Question: I have set up the nuxt 3 from the nuxt 3 official documents and used the only useFetch() composable to fetch data in app.vue file but it returns the error 'Error: fetch failed()' when we reload the page.

Please check my below code of app.vue file
'''
<template>
{{data}}
</template>
<script setup>
const { data, pending, error, refresh } = useFetch('https://api.nuxtjs.dev/mountains',
{
method: "get",
});
console.log(data.value);
if (error.value) {
console.log(error.value);
}
</script>
'''
I have tried useFetch and useLazyFetch composable to fetch the data but both returns the same error when we reload the page. I think there is some issue with client side or server side but don't know much about this. Also useFetch() returns result correctly when we visit that page again but it occurring error on initial api call or we hard reload the page.
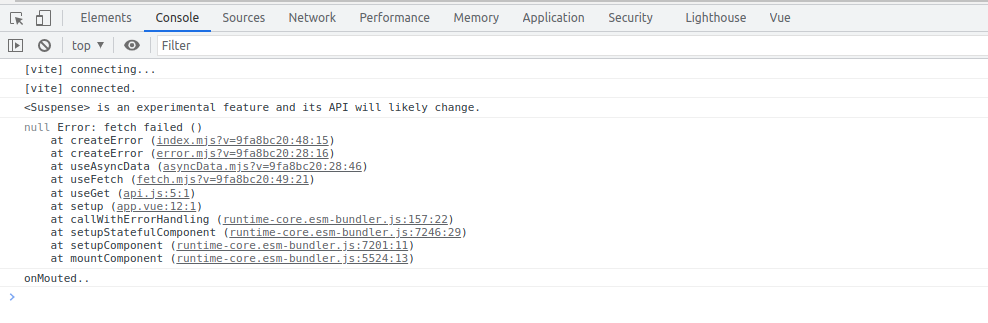
Answer: I figured it out. The problem is we need to add 'ssr: false' in 'nuxt.config.js'. Maybe SSR is true by default if we need to use server-side rendering but if we want the single file application we need to keep 'ssr: false'. The above error is fixed with this.
'''
// https://nuxt.com/docs/api/configuration/nuxt-config
export default defineNuxtConfig({
ssr: false,
})
'''